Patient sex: M
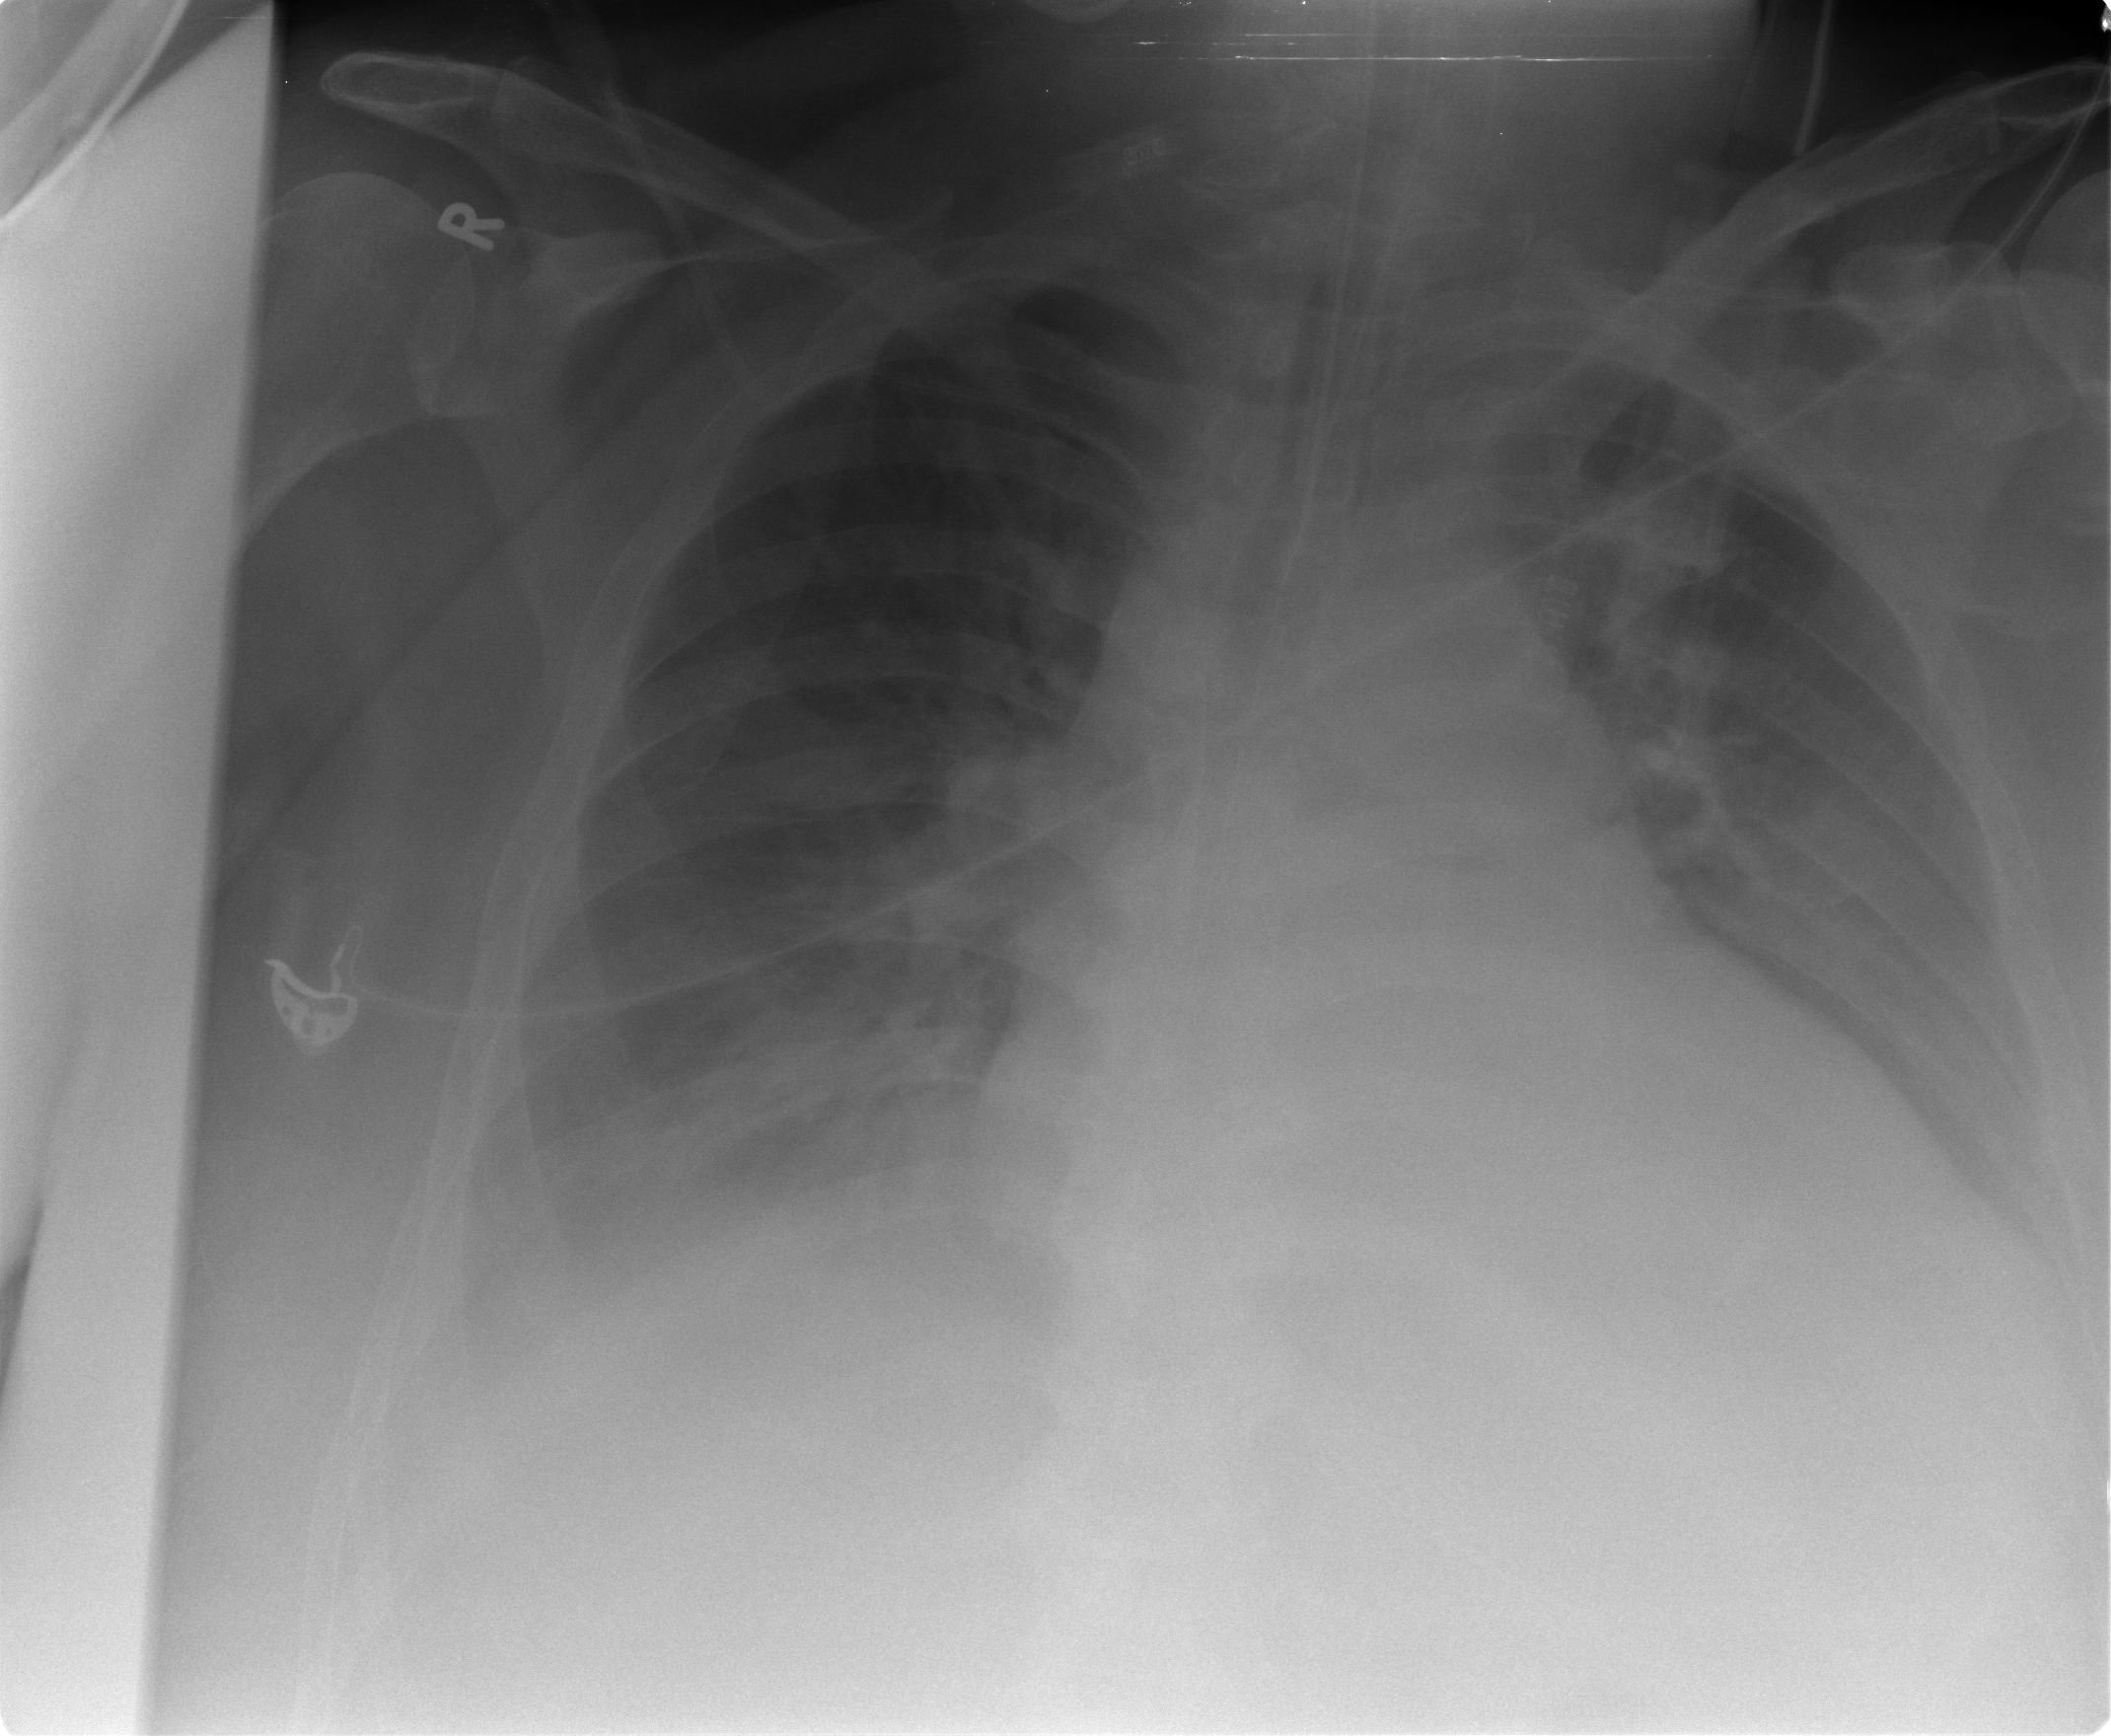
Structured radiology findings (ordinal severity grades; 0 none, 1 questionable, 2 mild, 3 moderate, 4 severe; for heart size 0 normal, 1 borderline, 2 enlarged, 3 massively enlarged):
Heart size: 3
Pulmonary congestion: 2
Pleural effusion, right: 2
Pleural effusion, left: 2
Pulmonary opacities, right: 2
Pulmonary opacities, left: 2
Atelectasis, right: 2
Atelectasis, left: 3